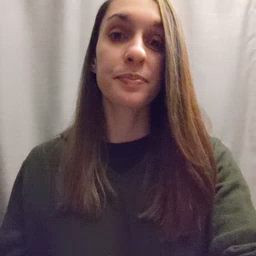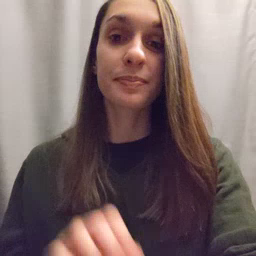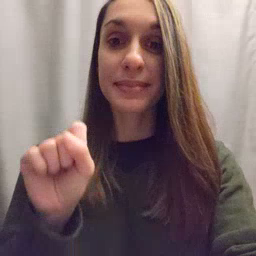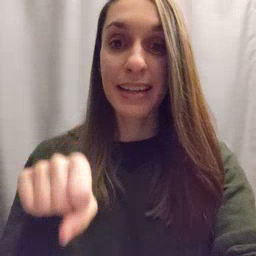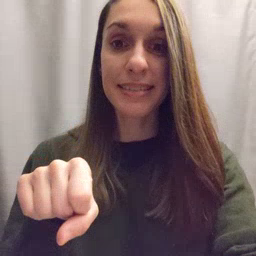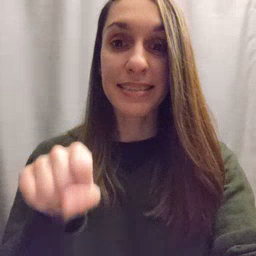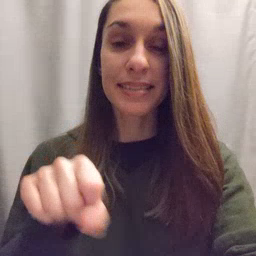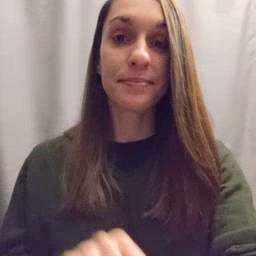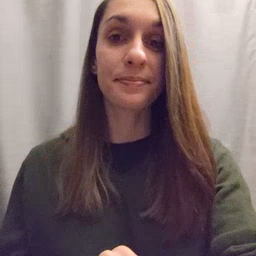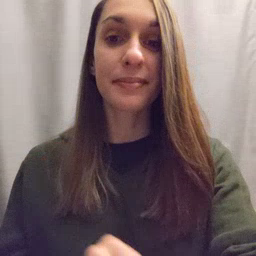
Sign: yes